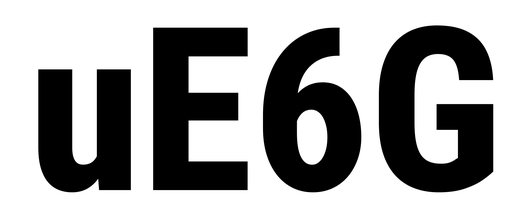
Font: Roboto_Condensed_ExtraBold